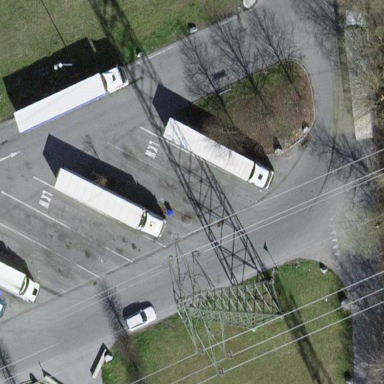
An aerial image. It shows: Asphalt parking area designated for heavy goods vehicles.